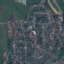
Land use / land cover class: Residential